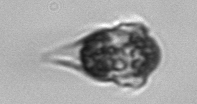
Label: Mesodinium